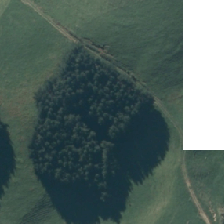
Land cover: broadleaved_indigenous_hardwood